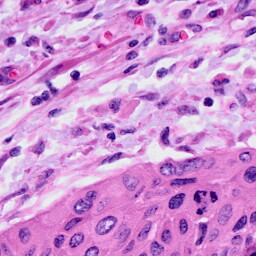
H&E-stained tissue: Cervix